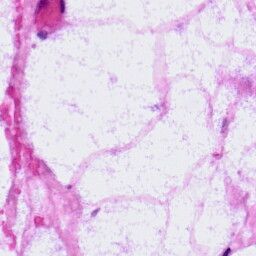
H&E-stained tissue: LymphNode